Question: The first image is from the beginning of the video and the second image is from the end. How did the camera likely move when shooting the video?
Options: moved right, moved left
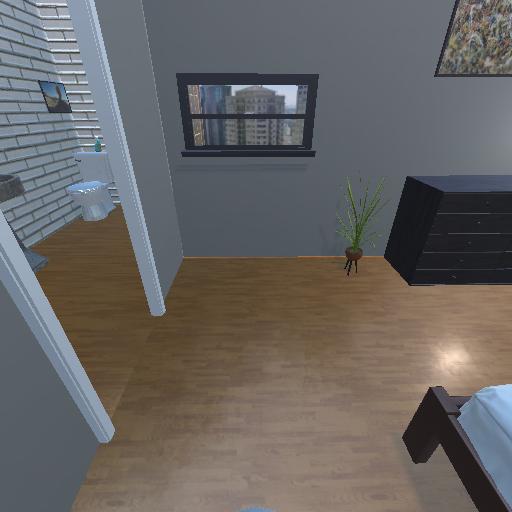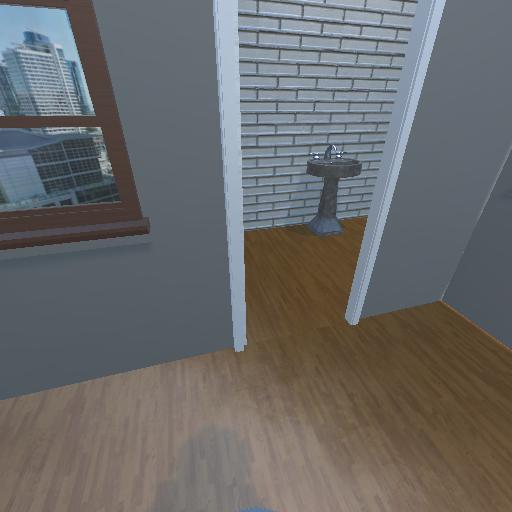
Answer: moved right